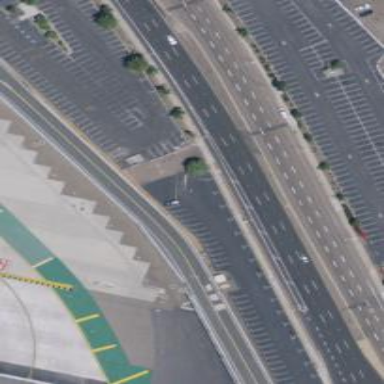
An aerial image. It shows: Primary highway with separate asphalt sidewalks.